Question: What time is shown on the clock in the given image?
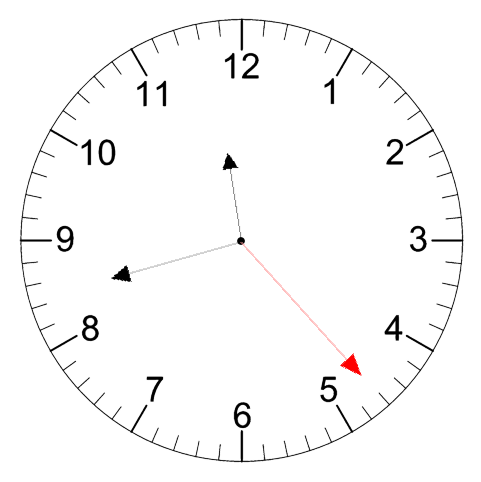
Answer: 11:42:23